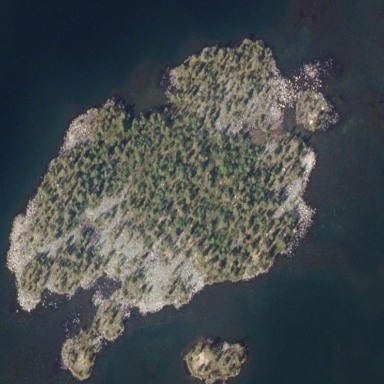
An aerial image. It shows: Islet.